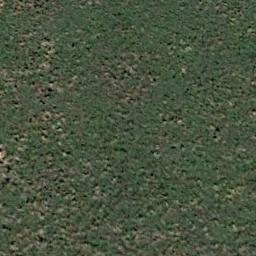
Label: meadow